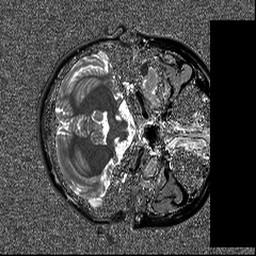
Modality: T1map
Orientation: axial
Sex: female